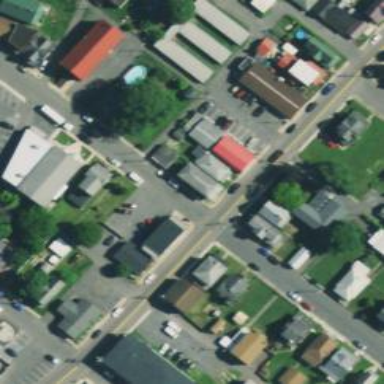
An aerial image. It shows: Residential road.